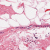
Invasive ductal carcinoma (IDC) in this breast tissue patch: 0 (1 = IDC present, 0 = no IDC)